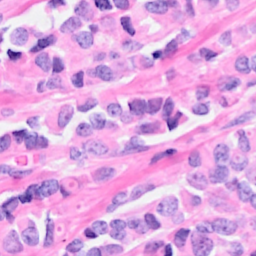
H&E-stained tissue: Breast